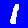
Digit: 1